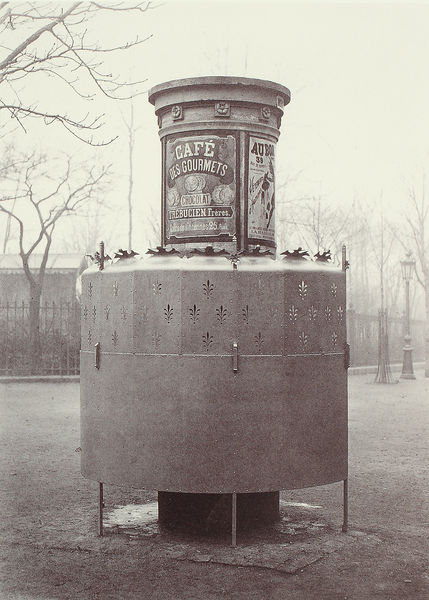
Titel: Urinal (Urinoir, square des Batignolles)
Künstler: Charles Marville
Schlagwörter: baum, weiß, bäume, stadt, äste, cafe, grau, laterne, laternen, paris, schwarz, strasse, säule, haus, park, zaun, muster, stein, tot, brunnen, rund, schrift, nebel, herbst, winter, werbung, metall, geschlossen, foto, photographie, kreuzung, schwarzweiß, plakat, litfass, litfasssäule, poster, toilette, straßenlaterne, plakate, hauser, öffentlich, klammern, weinter, litfassäule, sichtschutz, pissoir, schwarzeiß, schutzzaun, cafe des gourmets, wc, bedüfnisanstalt, chocolat, plakatständer